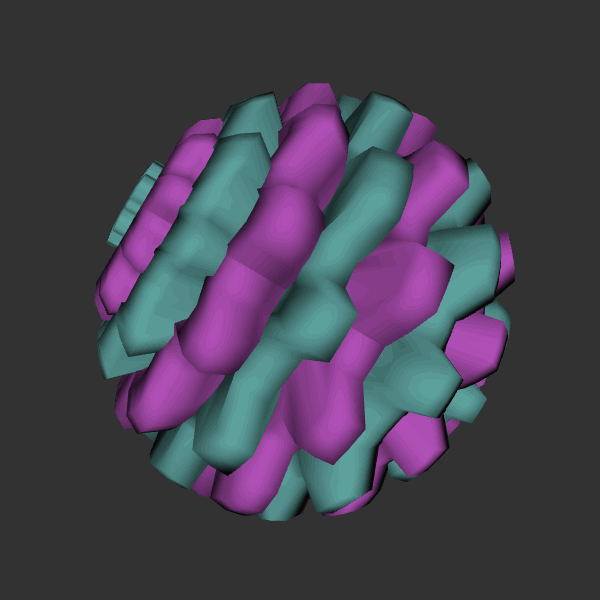
Background: dark